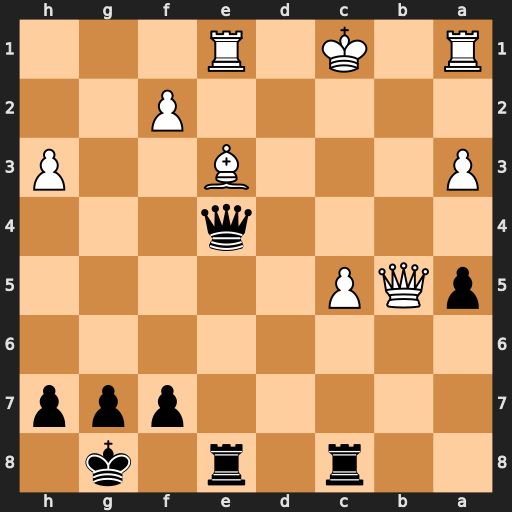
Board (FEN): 2r1r1k1/5ppp/8/pQP5/4q3/P3B2P/5P2/R1K1R3
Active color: b
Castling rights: -
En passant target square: -
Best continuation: Rb8 Qf1 Qe5 Ra2 Qc3+